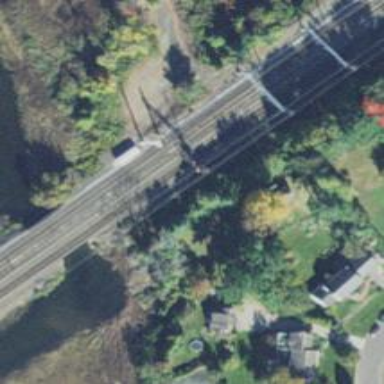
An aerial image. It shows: Railroad crossover.